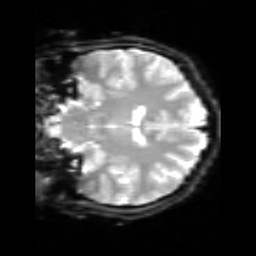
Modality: inplaneT2
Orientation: coronal
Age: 20
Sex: female